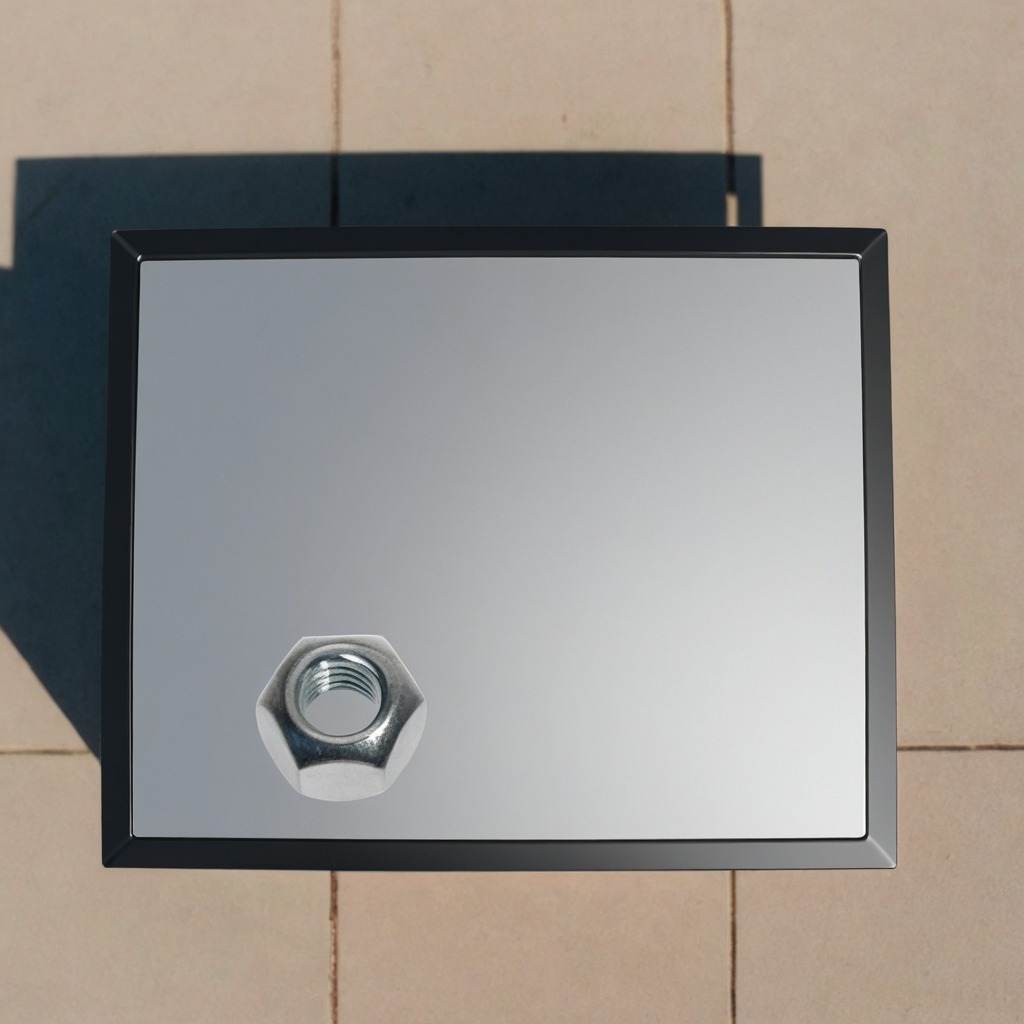
A metal nut is lying on the table.